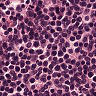
Metastatic tissue present: no